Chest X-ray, AP view. Patient: 34 years old, sex F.
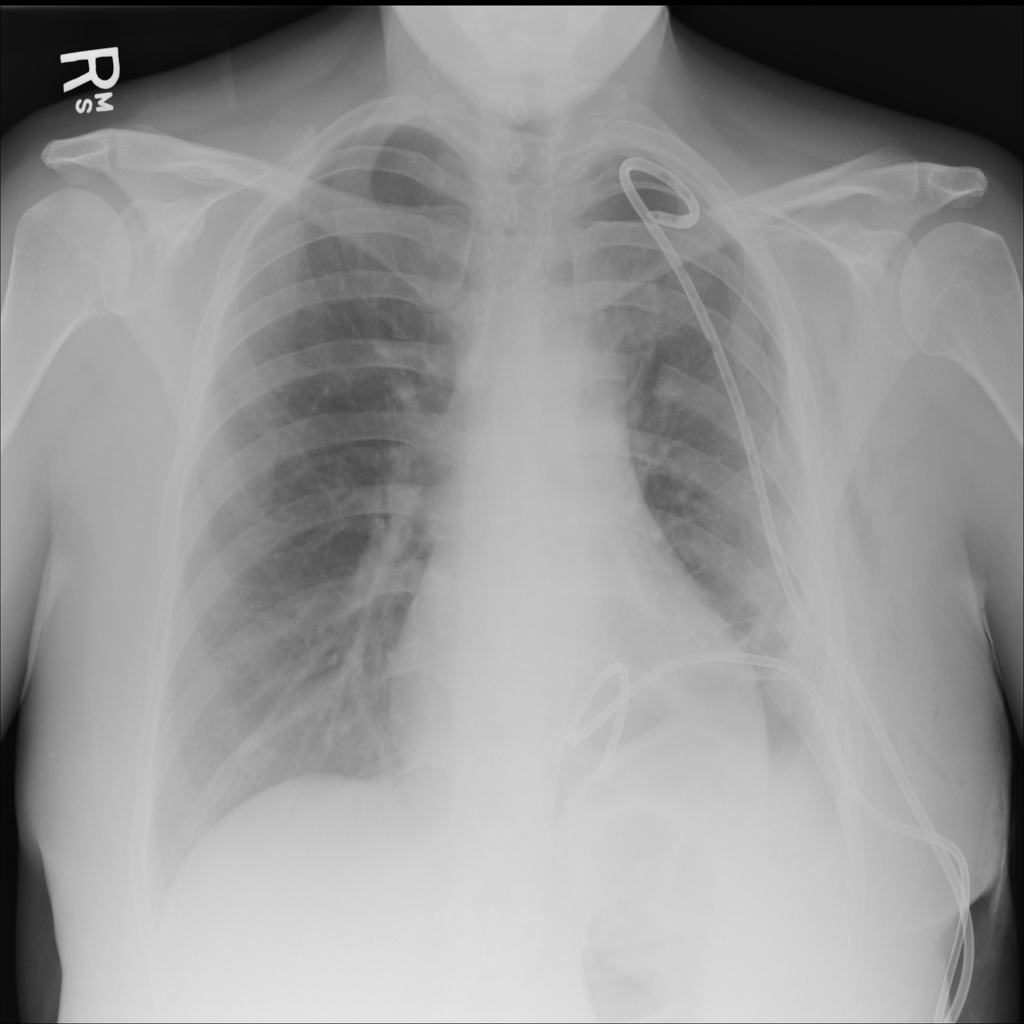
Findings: Pneumothorax